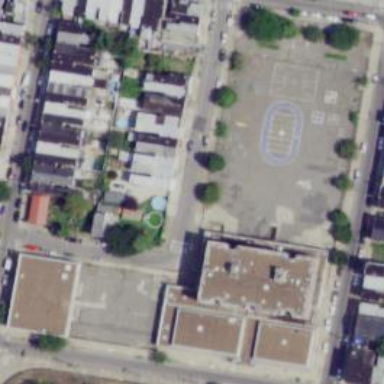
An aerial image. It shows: Elementary school.